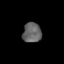
Tissue: prostate
Cell type: T cells
Senescence score: 0.3458
Nuclear area (px): 369
Mean DAPI intensity: 98.949